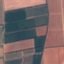
Land use / land cover: PermanentCrop